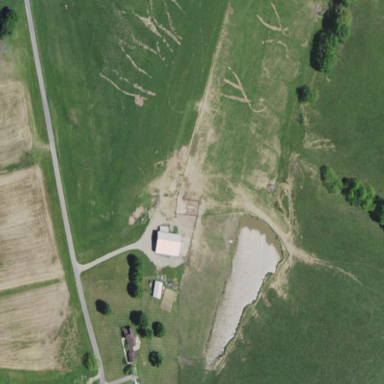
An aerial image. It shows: Farmyard area.